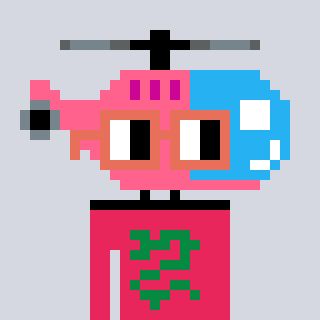
a pixel art character with square orange glasses, a helicopter-shaped head and a redpinkish-colored body on a cool background